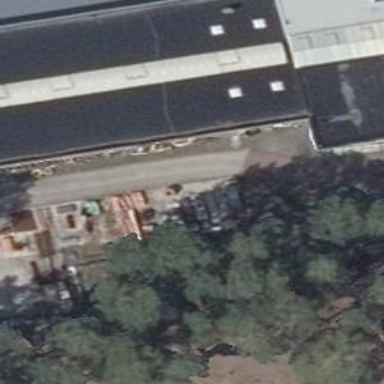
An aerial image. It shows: Part of building.